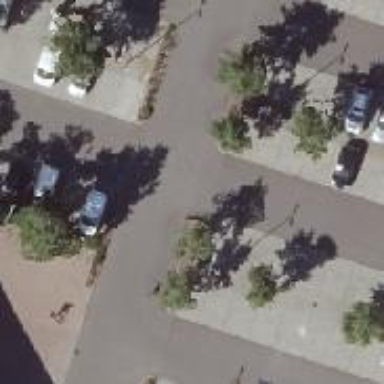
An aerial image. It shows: Asphalt parking aisle along service road.